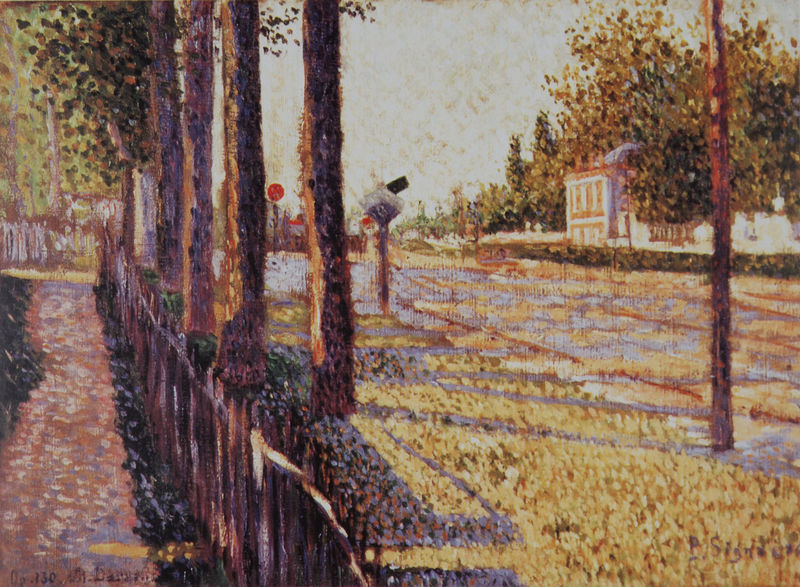
Titel: L'Embranchement. Bois-Colombes. Opus 13
Künstler: Paul Signac
Standort: Leeds (UK)
Institution: Leeds City Art Gallery
Schlagwörter: baum, blau, blätter, gemälde, himmel, laub, schatten, weiß, baumstämme, bäume, gelb, grün, impressionismus, landschaft, wäsche, braun, fenster, frau, grau, hell, holz, laterne, licht, strasse, zeichnung, gebäude, gras, haus, park, parkanlage, rasen, rot, schloss, weg, wiese, zaun, bild, signatur, öl, baumstamm, horizont, häuser, morgen, natur, spiegelung, stamm, büsche, pastos, pfad, sonne, wiesen, gold, blatt, rosa, garten, sommer, ecke, fassade, pointilismus, mauer, allee, hecke, lila, violett, wise, herbst, lattenzaun, stämme, impressionistisch, monet, grass, punkte, schild, gehweg, schilder, kunst, rathaus, villa, landhaus, bahn, seurat, gleise, signac, schtten, weise, sommersonne, pointillismus, pointilistisch, postimpressionismus, neoimpressionismus, strassenschild, bume, halteverbot, hiel, strssenschild, gartenanlage, verwunschen, verkehrszeichen, briefkasten, bleiche, impession